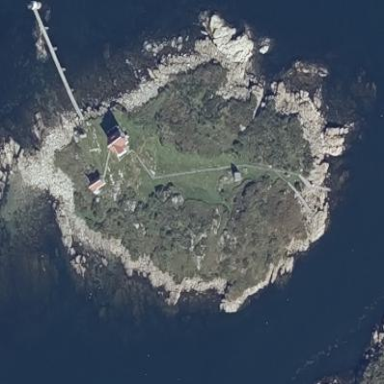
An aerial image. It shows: Islet along the natural coastline.